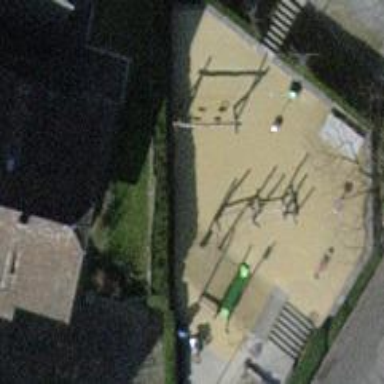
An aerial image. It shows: Playground area for leisure land.